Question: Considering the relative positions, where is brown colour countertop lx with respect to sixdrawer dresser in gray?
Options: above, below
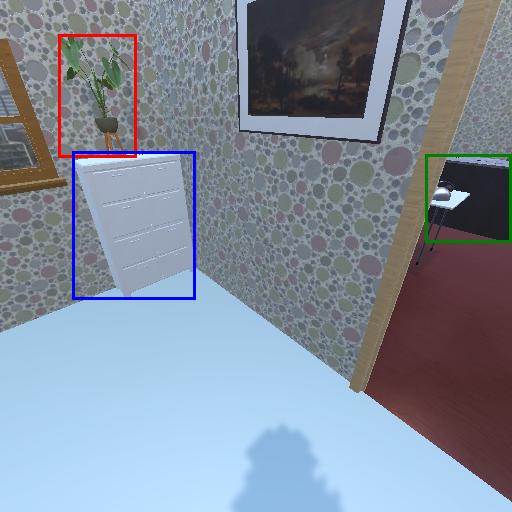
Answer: above